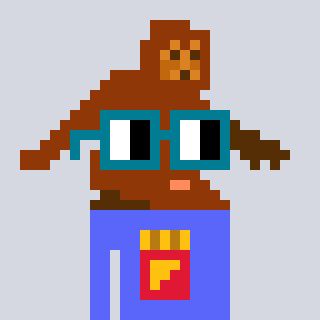
a pixel art character with square dark green glasses, a bigfoot-shaped head and a purple-colored body on a cool background